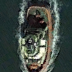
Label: Towing_vessel